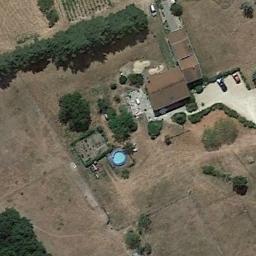
Label: residential